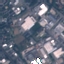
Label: Industrial